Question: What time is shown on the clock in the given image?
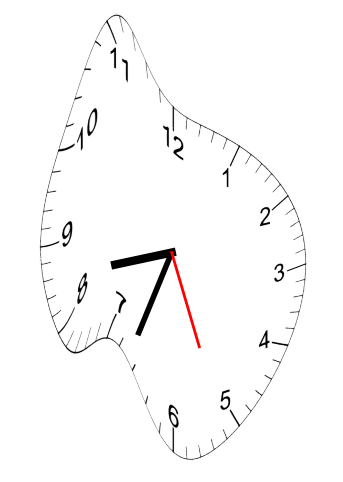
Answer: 08:33:26